Question: I'm using DataPager to paginate a ListView, and I set ButtonCount property for NumericPagerField as, say, 5 to limit the maximum count of page numbers to be displayed to 5. But by doing that, when there's more than 5 pages it shows 1 or 2 ellipses (...). Is there any way to style these ellipses or make them dissappear?
Edit: I want to clarify this a bit. What I want to do is hiding the ellipsis in the DataPager when total number of pages exceeds the ButtonCount property (probably by styling display:none but I can't find a way to set css style for it). Please see the image below

Here is my code:
'''
<asp:DataPager ID="datapager" PageSize="16" PagedControlID="someId" runat="server"
QueryStringField="page">
...
<Fields>
<asp:NumericPagerField RenderNonBreakingSpacesBetweenControls="false" NumericButtonCssClass="someClass other"
CurrentPageLabelCssClass="someClass current" ButtonCount="4" />
</Fields>
...
</asp:DataPager>
'''
As you can see, I have set css class for numeric buttons and page label, but it doesn't apply for the ellipsis. So I can't select the ellipsis in my stylesheet. Any idea?
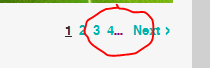
Answer: You can set NextPreviousButtonCssClass attribute of NumericPagerField to a CSS class to hide ellipsis as below -
CSS -
'''
.nextPreviousButtonCSS
{
display: none;
}
'''
ASP.NET -
'''
<Fields>
<asp:NextPreviousPagerField ButtonType="Button" ShowFirstPageButton="false" ShowNextPageButton="false"
ShowPreviousPageButton="true" ButtonCssClass="ButtonCSS" />
<asp:NumericPagerField RenderNonBreakingSpacesBetweenControls="false" NumericButtonCssClass="someClass other"
NextPreviousButtonCssClass="nextPreviousButtonCSS" CurrentPageLabelCssClass="someClass current"
ButtonCount="4" />
<asp:NextPreviousPagerField ButtonType="Button" ShowLastPageButton="false" ShowPreviousPageButton="false"
ShowNextPageButton="true" ButtonCssClass="ButtonCSS" />
</Fields>
'''
: You need to add next and previous buttons manually as above with NextPreviousPagerField tag.
Hope this helps.